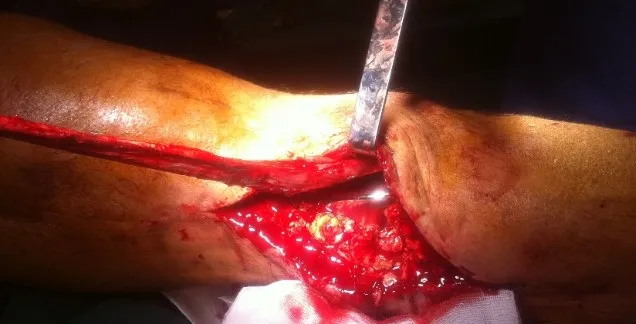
Lateral gastrocnemius flap was passed to cover the exposed knee.
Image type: medical_photograph (other_medical_photograph)